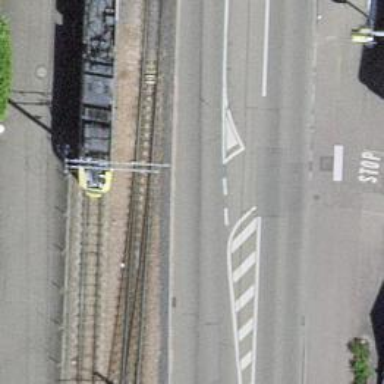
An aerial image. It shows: Railway switch.